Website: ulta-beauty
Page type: account-dashboard
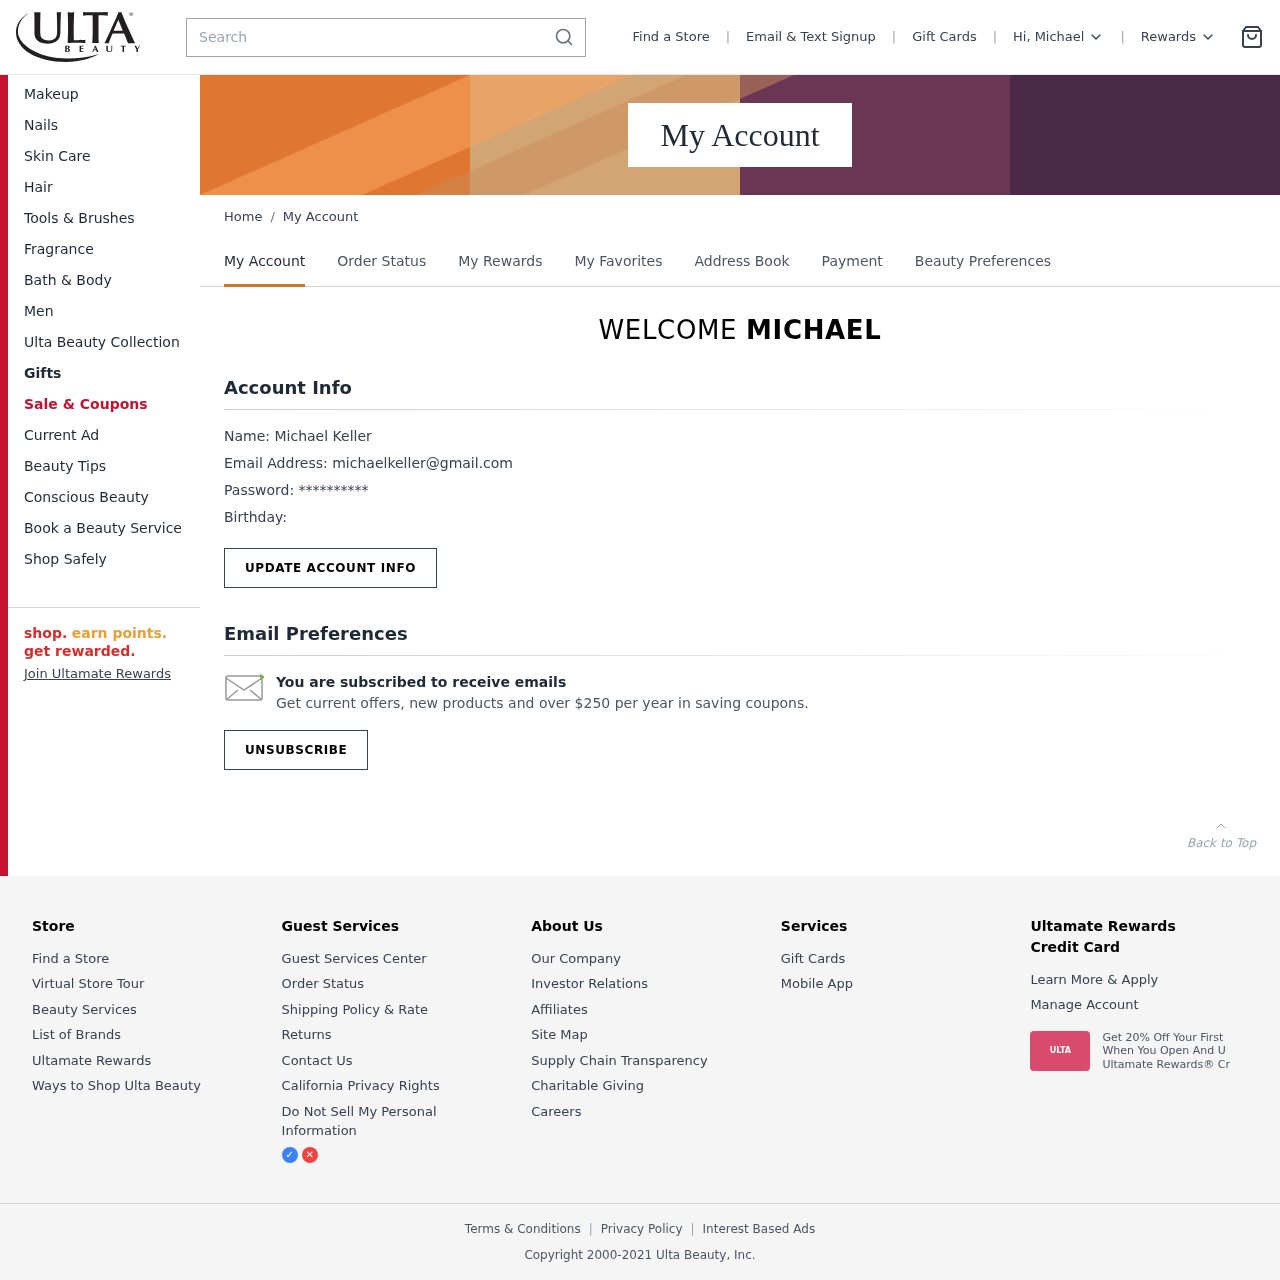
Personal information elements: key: PII_EMAIL
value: michaelkeller@gmail.com
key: PII_FIRSTNAME
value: Michael
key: PII_FIRSTNAME
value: MICHAEL
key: PII_FULLNAME
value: Michael Keller
Search elements: key: HEADER_SEARCH
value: Search